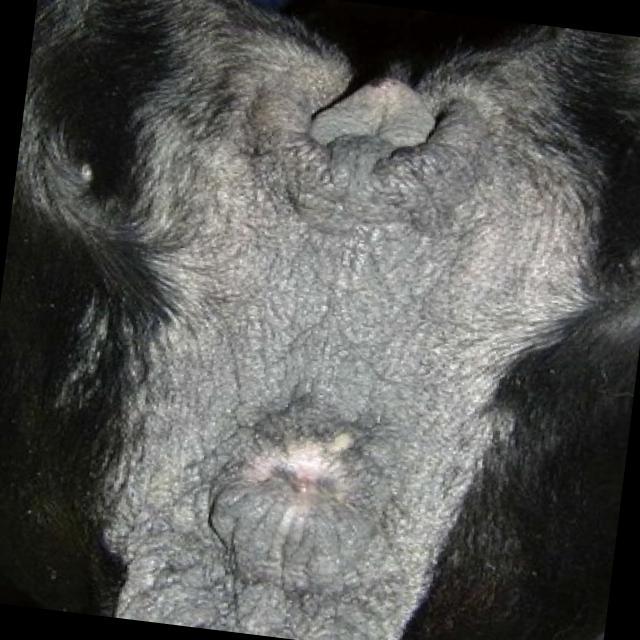
Canine hypersensitivity reaction — allergic skin response with urticaria, erythema, pruritus, and angioedema. May be food, environmental, or flea allergy related.